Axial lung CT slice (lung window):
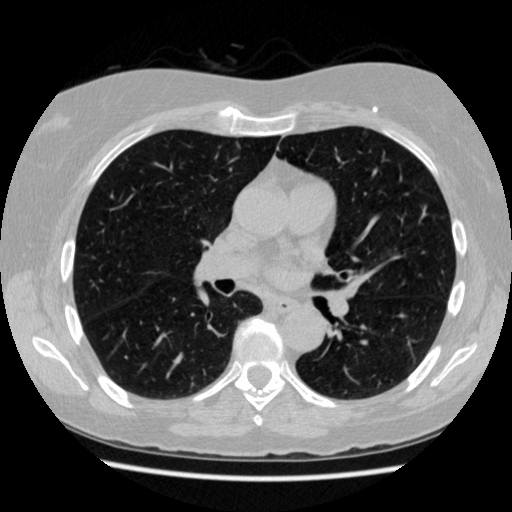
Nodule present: no